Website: apple
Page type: customer-info-address
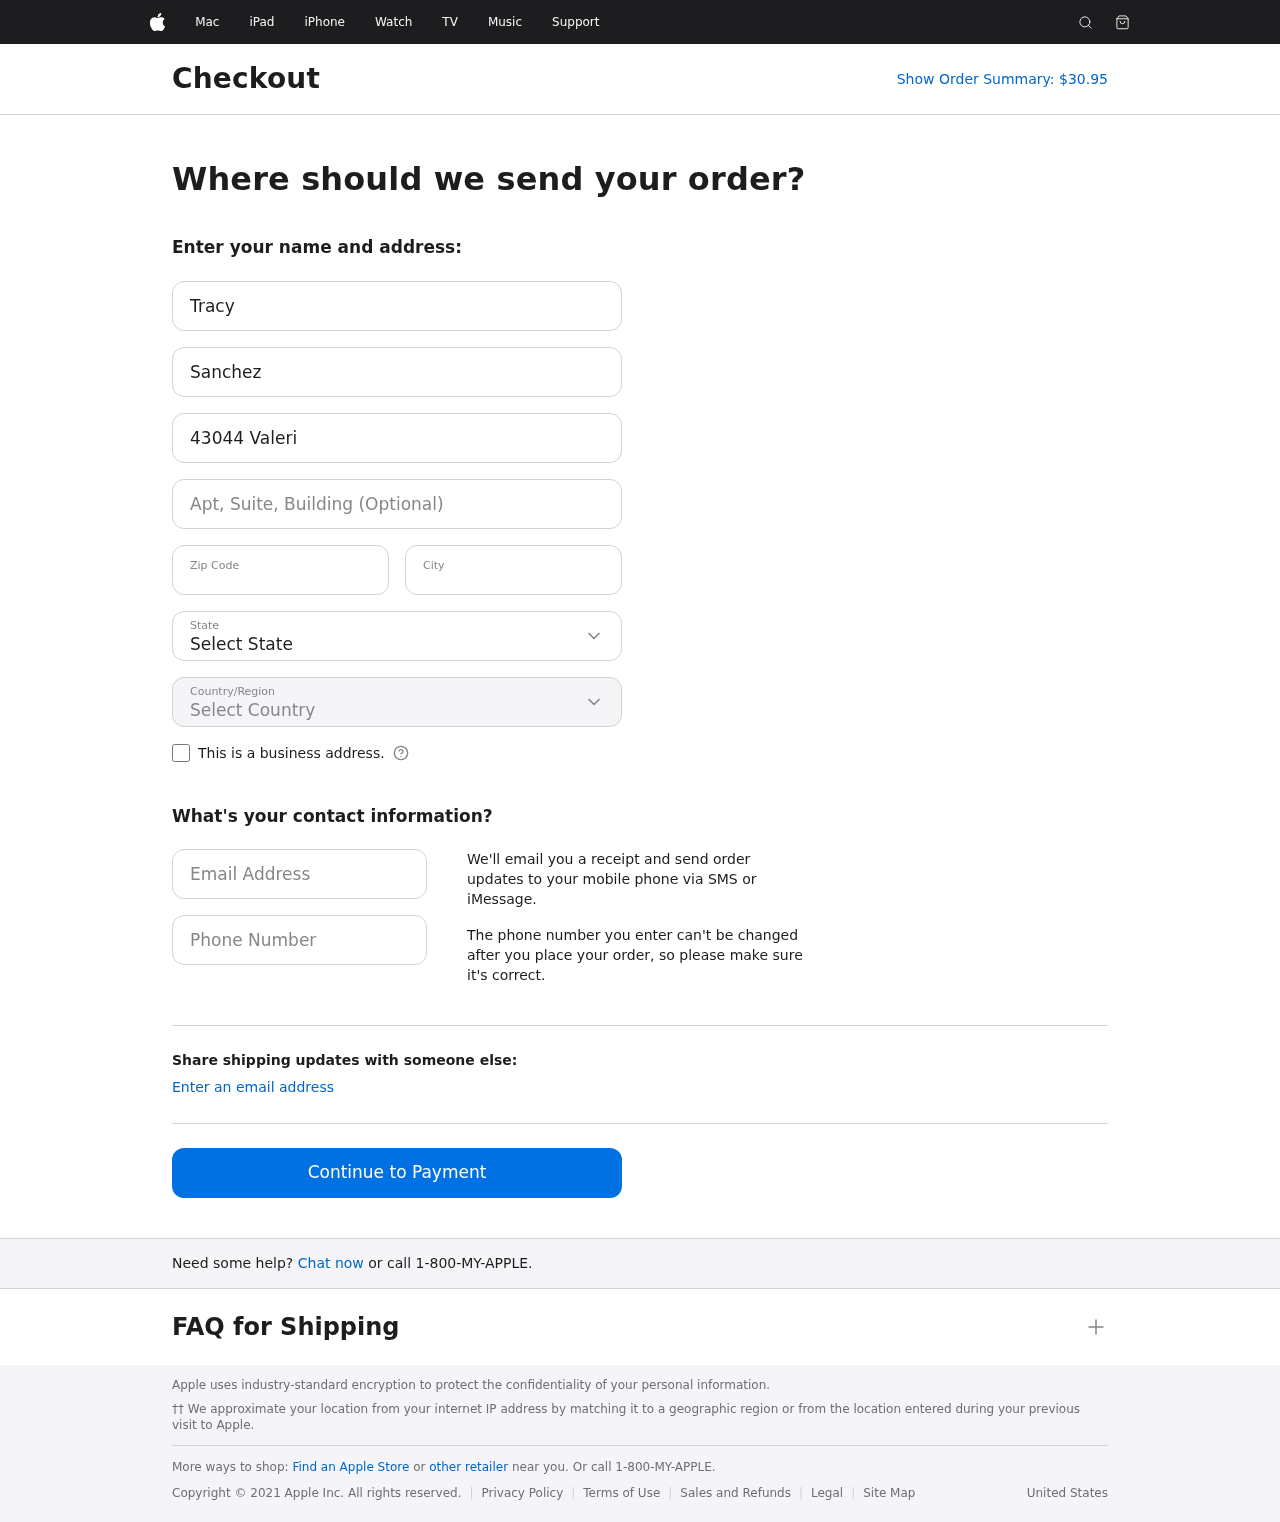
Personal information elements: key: PII_CITY
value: Reneemouth
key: PII_COUNTRY
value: United States
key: PII_EMAIL
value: tracysanchez@yahoo.com
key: PII_FIRSTNAME
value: Tracy
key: PII_LASTNAME
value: Sanchez
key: PII_PHONE
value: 4154750333
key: PII_POSTCODE
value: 45409
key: PII_STATE
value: Idaho
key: PII_STREET
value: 43044 Valerie Extensions
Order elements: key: ORDER_TOTAL
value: Show Order Summary: $30.95